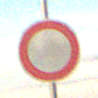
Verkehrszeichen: VerbotFahrzeugeAllerArt
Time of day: SunriseSunset
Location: Outdoor (Nature)
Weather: PartlyCloudy
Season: NotSpecified
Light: Natural